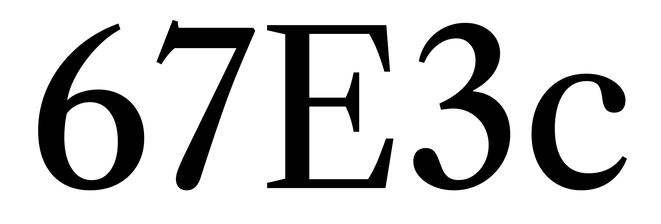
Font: LibreCaslonText_Regular